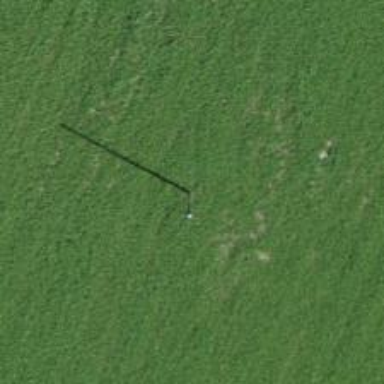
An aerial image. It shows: Power pole.